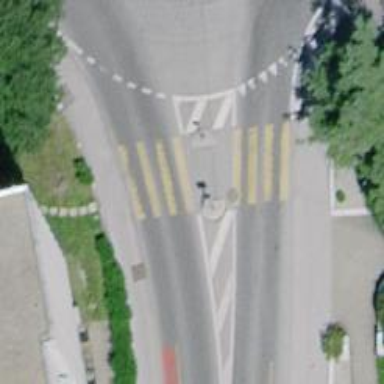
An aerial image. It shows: Kerb barrier.